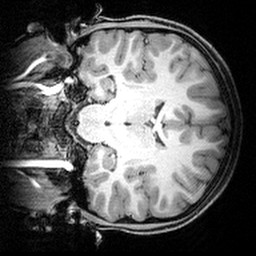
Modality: T1w
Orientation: coronal
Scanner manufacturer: siemens
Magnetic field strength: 3 T
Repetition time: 1.9 s
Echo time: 0.00397 s